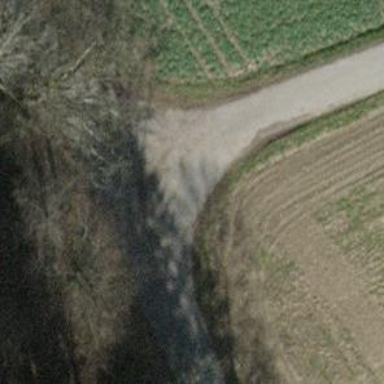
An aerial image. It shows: Paved track road with grade1 track type.